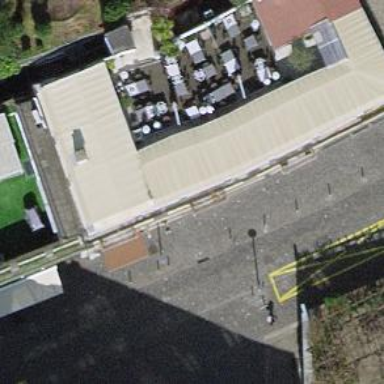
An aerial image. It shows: Cafe.